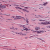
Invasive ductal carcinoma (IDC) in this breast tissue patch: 1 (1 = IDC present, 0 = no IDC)